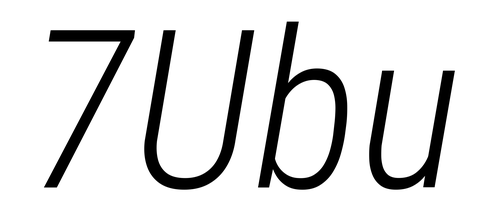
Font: Roboto-Italic_Condensed_Light_Italic